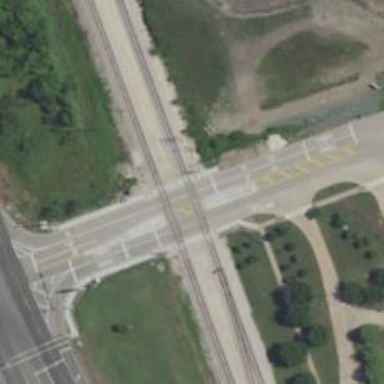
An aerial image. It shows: Railway level crossing.